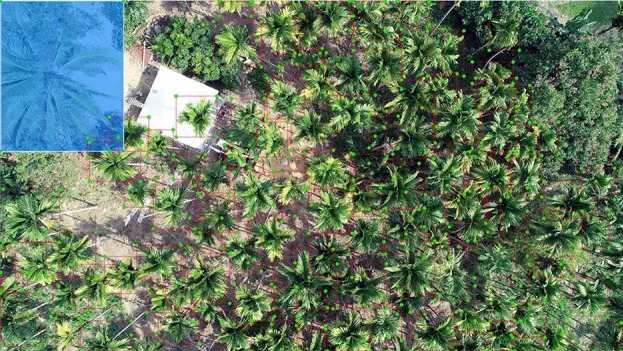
Areca palm plantation at the experimental site labeled with red quadrates. The blue semitransparent box covers a coconut palm (part of the background).
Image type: pathology (immunostaining)